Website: slack
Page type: billing-address
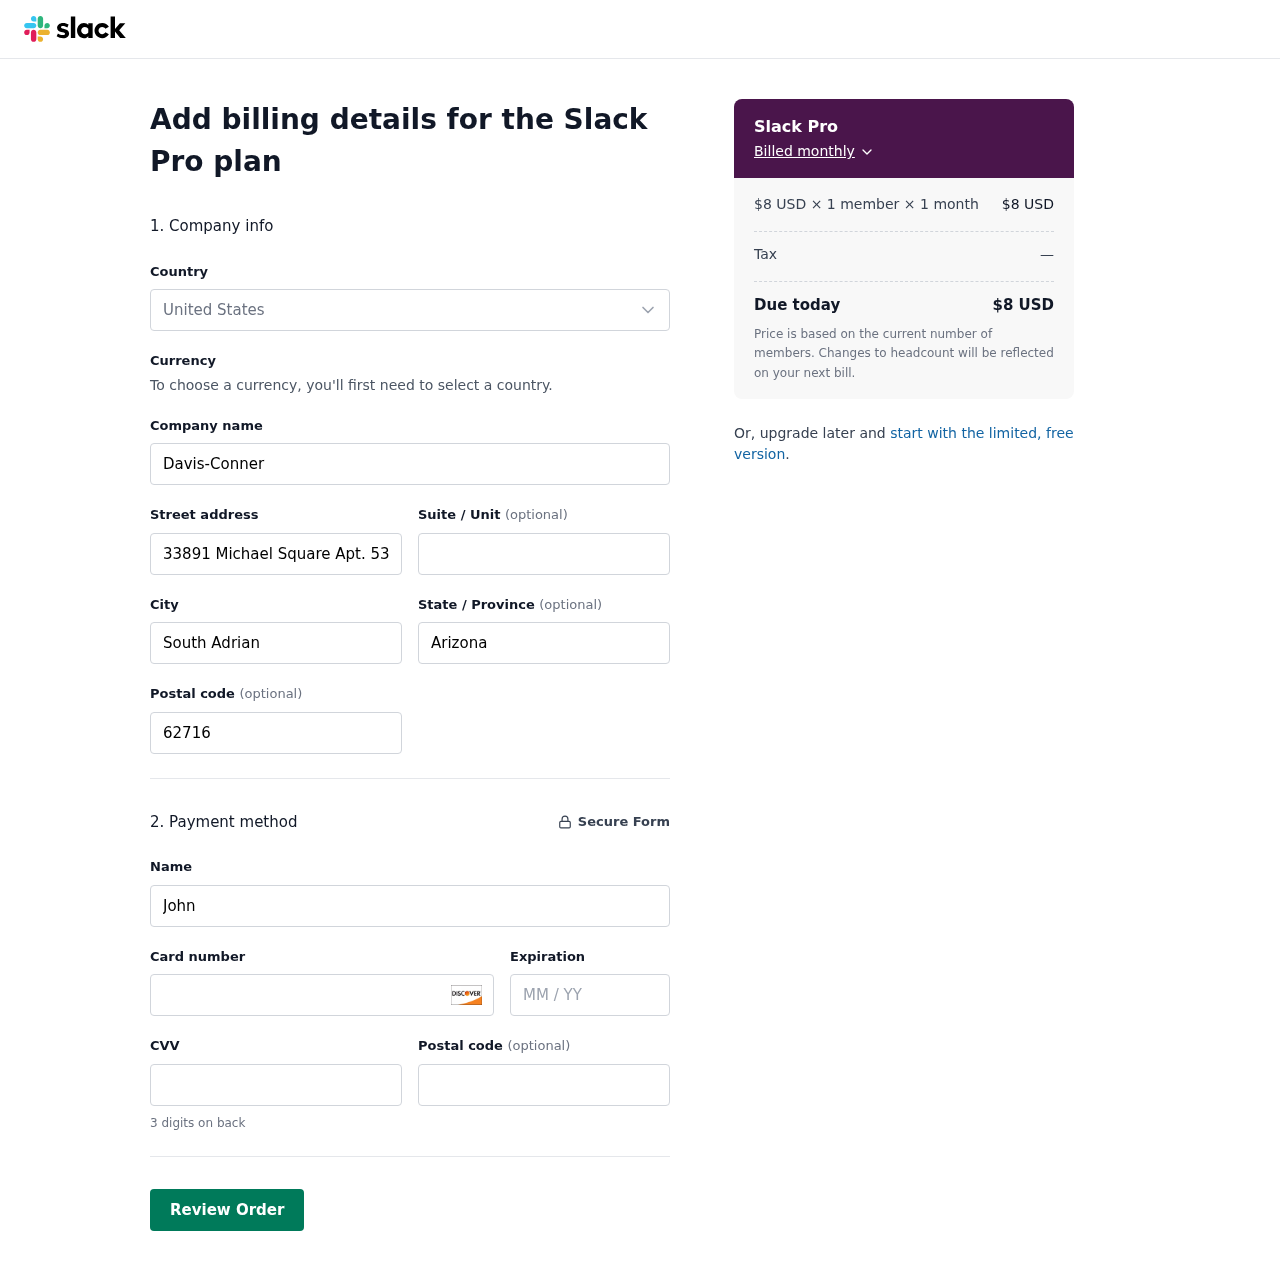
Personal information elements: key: PII_CARD_CVV
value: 855
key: PII_CARD_EXPIRY
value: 01/27
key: PII_CARD_NUMBER
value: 6525 0646 6898 7265
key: PII_CITY
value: South Adrian
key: PII_COMPANY
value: Davis-Conner
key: PII_COUNTRY
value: United States
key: PII_FULLNAME
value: John Morgan
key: PII_POSTCODE
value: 62716
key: PII_STATE
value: Arizona
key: PII_STREET
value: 33891 Michael Square Apt. 538
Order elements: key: ORDER_PLAN_PRICE
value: $8 USD
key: ORDER_NUM_MEMBERS
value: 1 member
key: ORDER_NUM_MONTHS
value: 1 month
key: ORDER_SUBTOTAL
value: $8 USD
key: ORDER_TAX
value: —
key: ORDER_TOTAL
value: $8 USD